Interaction volume radius: 10 \u00c5
Interaction volume height: 15 \u00c5
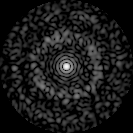
Disorder parameter: 0.8568